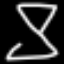
Label: hourglass